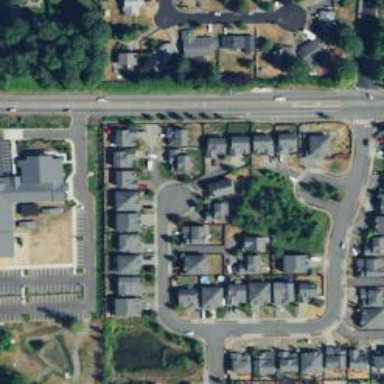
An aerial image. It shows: Residential neighbourhood.